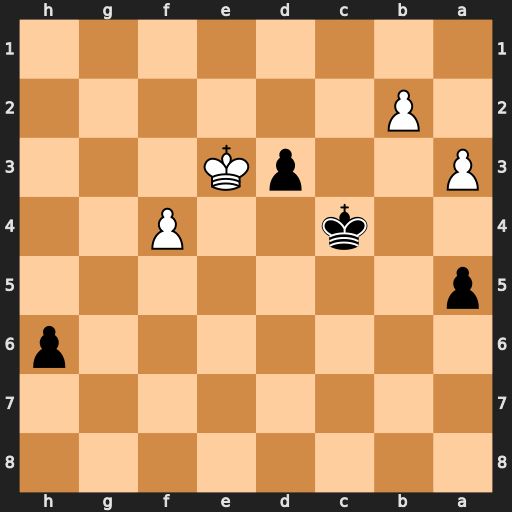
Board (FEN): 8/8/7p/p7/2k2P2/P2pK3/1P6/8
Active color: b
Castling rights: -
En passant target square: -
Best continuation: a4 f5 Kd5